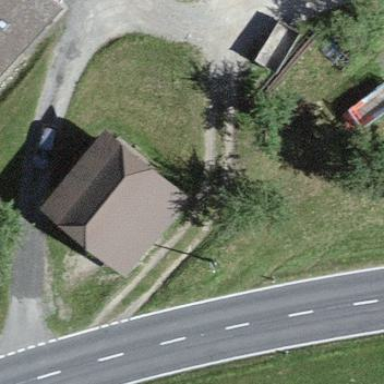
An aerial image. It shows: Farm auxiliary building.